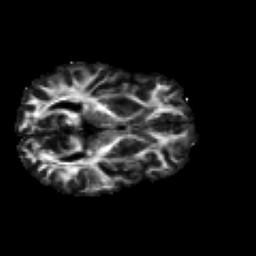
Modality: FA
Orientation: axial
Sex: male
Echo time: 0.114 s